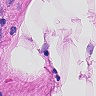
Metastatic tissue present: no